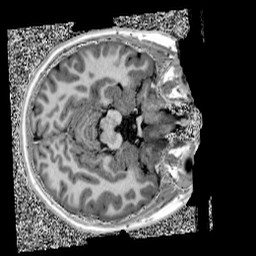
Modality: UNIT1
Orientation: axial
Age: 11
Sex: female
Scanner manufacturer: siemens
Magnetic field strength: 3 T
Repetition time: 4 s
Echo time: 0.00303 s